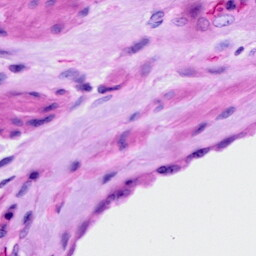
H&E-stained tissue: Ovarian